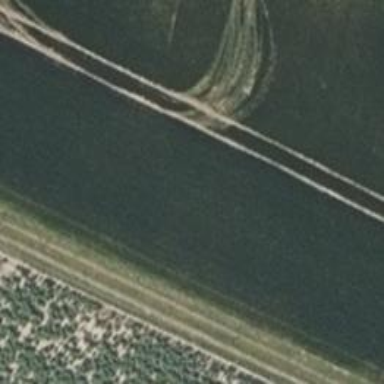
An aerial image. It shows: Grass track with grade5 track type.